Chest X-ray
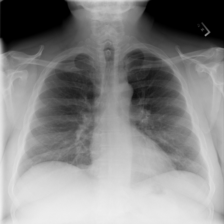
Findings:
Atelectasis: negative
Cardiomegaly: negative
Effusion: negative
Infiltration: negative
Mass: negative
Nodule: negative
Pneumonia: negative
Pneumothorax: negative
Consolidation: negative
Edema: negative
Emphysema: negative
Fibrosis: negative
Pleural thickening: negative
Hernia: negative